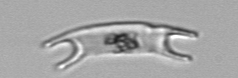
Label: Eucampia